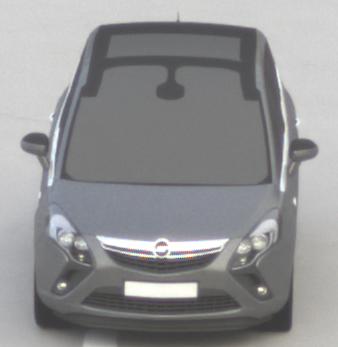
Make: Opel
Model: Zafira Tourer 1.8
Detailed model: Zafira (C) Tourer
Model produced from: 2012/01
Model produced until: 2015/06
Doors: 5
Color: gray
Road condition: dry road
Daytime: morning or afternoon
Contrast: low contrast